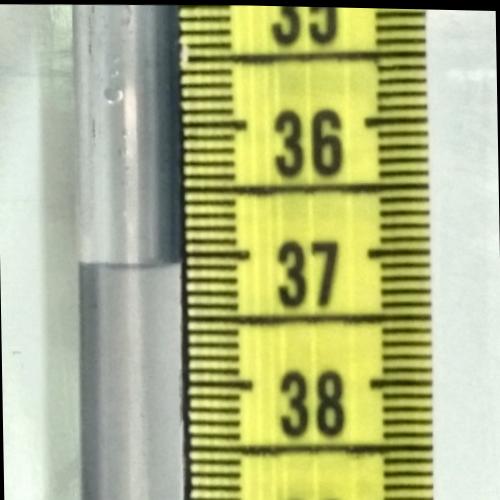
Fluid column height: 37.1 cm